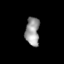
Tissue: skin
Cell type: T cells
Senescence score: 0.2215
Nuclear area (px): 394
Mean DAPI intensity: 152.609